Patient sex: F
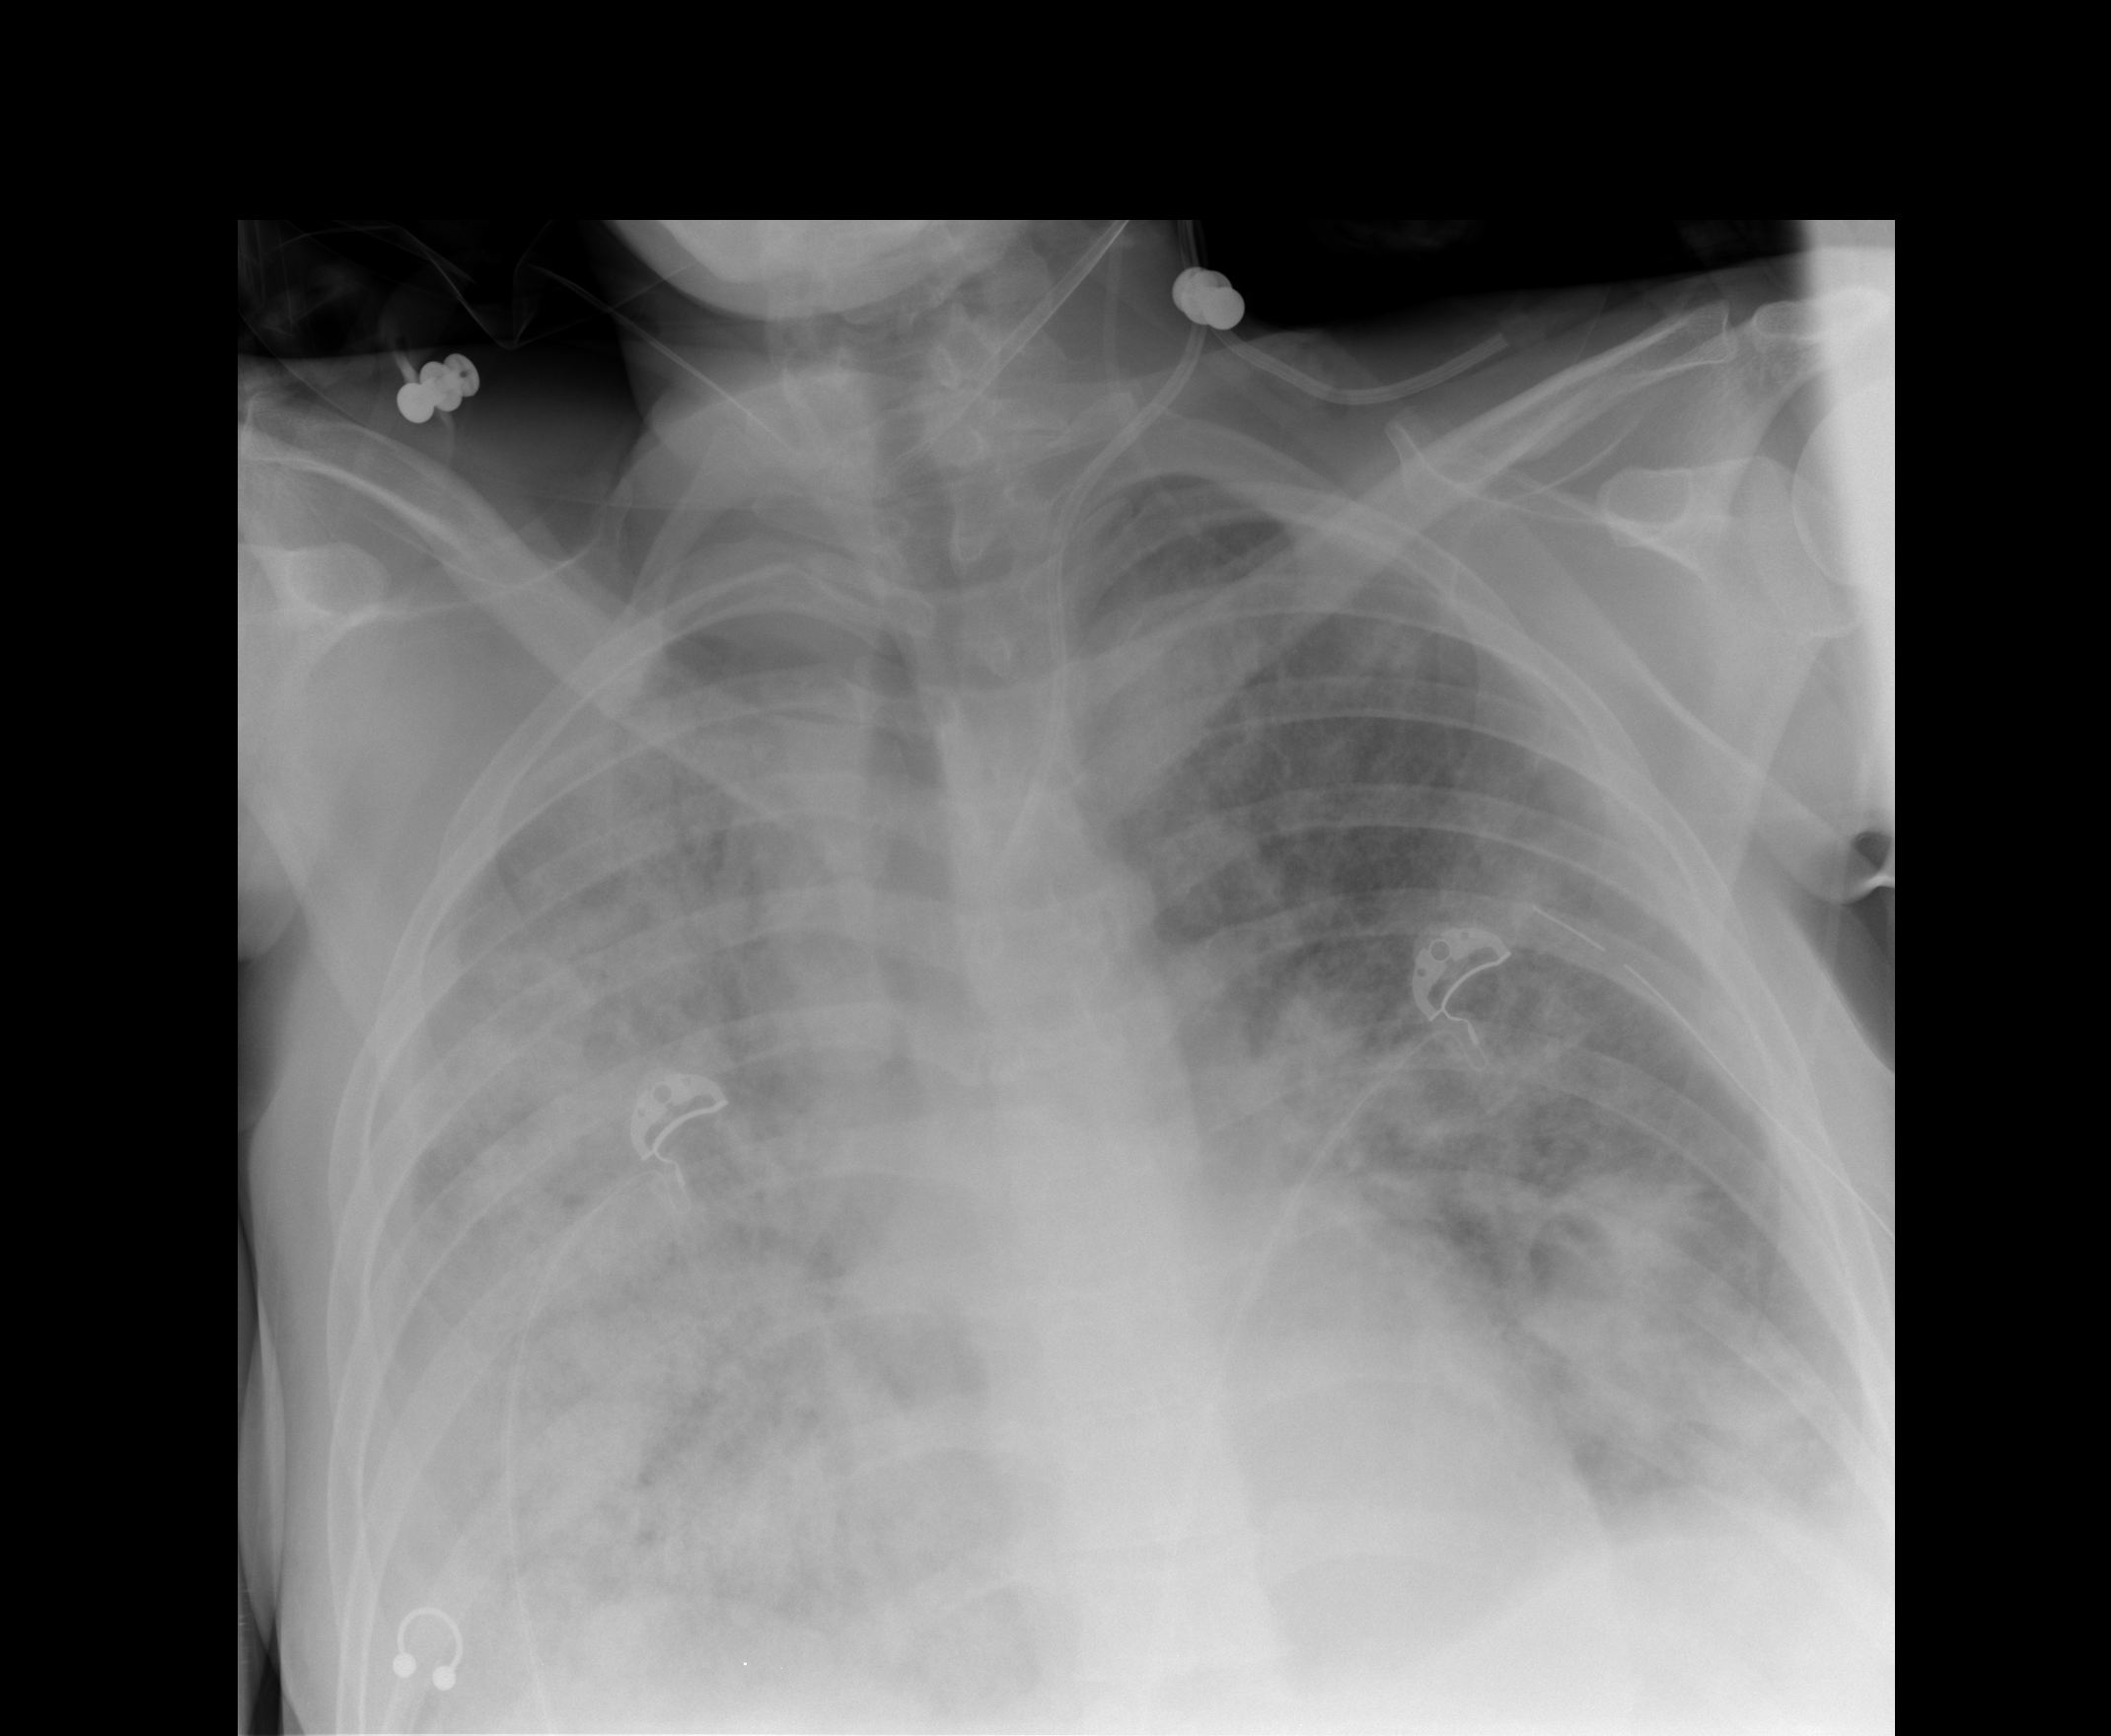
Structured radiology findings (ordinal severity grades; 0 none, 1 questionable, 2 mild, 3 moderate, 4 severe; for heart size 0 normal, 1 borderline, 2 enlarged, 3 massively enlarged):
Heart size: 0
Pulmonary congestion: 3
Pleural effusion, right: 0
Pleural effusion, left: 2
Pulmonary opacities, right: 4
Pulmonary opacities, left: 3
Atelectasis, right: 4
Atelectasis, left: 3